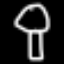
Label: mushroom